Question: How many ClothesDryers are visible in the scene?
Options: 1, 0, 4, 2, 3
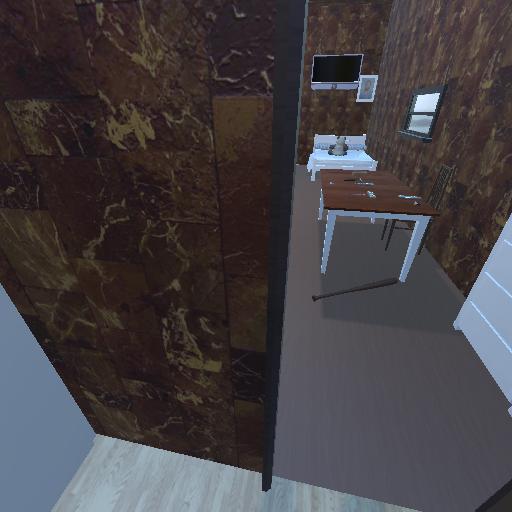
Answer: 1